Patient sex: F
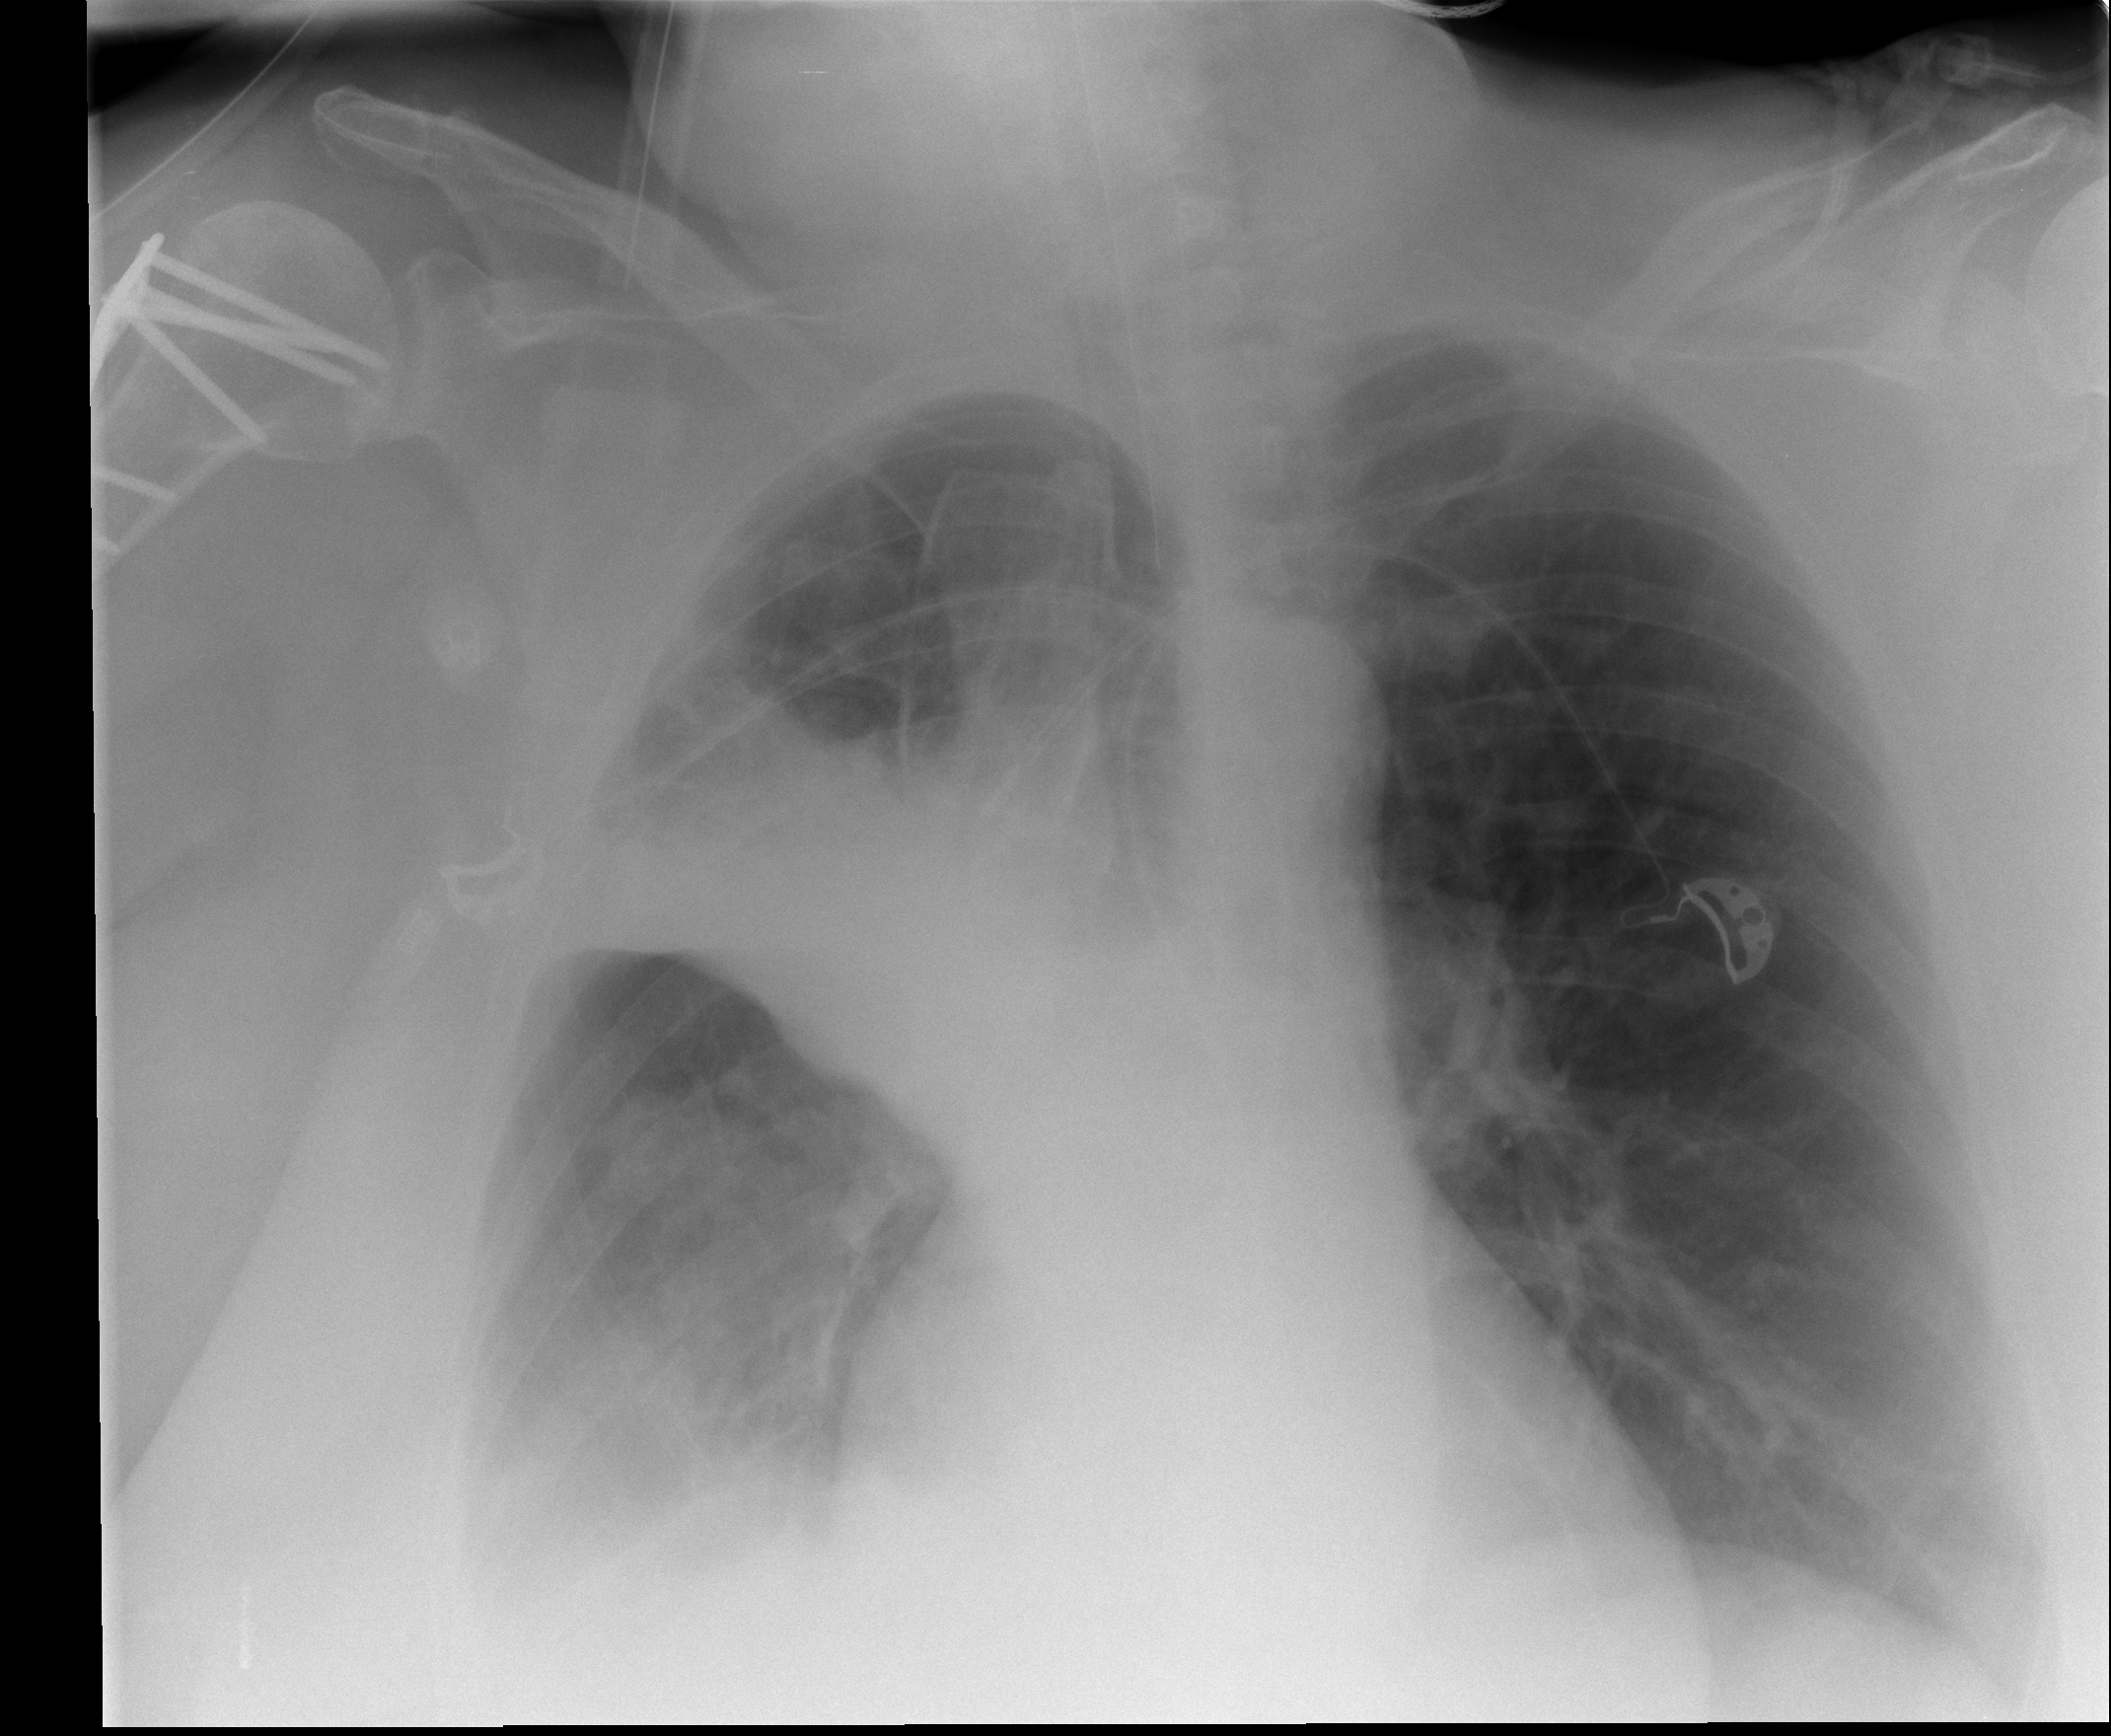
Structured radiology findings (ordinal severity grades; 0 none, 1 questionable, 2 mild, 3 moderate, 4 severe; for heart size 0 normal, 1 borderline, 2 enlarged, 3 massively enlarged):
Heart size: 0
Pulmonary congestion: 2
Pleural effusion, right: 2
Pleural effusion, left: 0
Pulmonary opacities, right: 3
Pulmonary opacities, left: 0
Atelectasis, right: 3
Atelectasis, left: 0